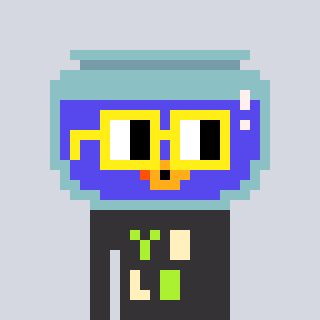
a pixel art character with square yellow glasses, a goldfish-shaped head and a grayscale-colored body on a cool background